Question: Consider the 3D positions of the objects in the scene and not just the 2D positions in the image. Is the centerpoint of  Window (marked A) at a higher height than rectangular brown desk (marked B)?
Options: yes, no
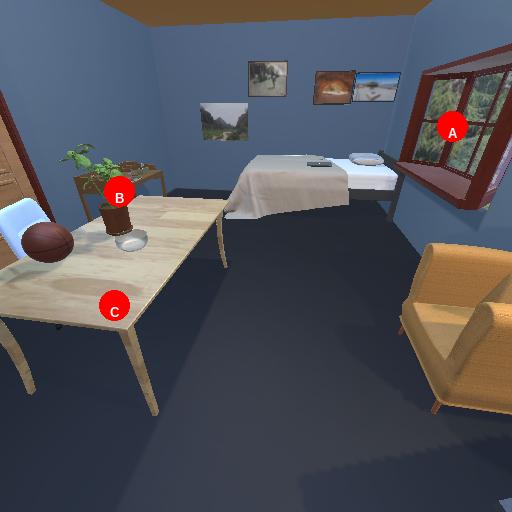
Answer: yes